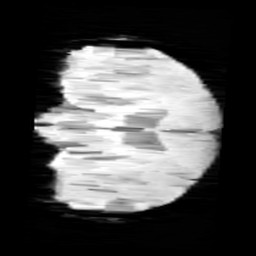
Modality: minIP
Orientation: coronal
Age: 10
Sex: male
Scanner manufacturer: siemens
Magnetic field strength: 3 T
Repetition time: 0.027 s
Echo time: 0.02 s